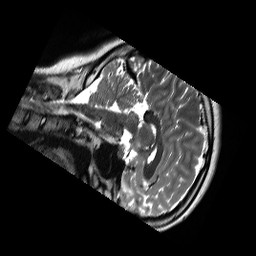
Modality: T2w
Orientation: sagittal
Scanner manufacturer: siemens
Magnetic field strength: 3 T
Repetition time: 13.52 s
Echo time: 0.088 s